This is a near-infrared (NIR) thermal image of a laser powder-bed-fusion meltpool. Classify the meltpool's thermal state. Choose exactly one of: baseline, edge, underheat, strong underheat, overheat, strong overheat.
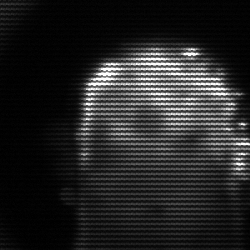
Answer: baseline